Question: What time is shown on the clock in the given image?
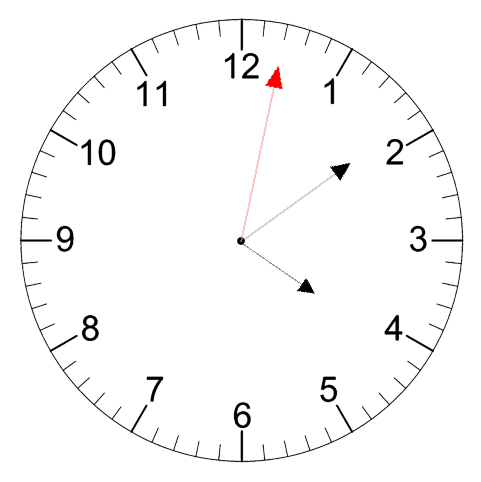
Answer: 04:09:02